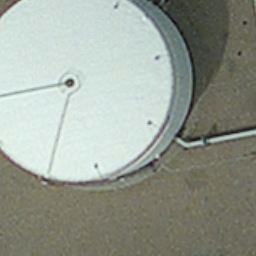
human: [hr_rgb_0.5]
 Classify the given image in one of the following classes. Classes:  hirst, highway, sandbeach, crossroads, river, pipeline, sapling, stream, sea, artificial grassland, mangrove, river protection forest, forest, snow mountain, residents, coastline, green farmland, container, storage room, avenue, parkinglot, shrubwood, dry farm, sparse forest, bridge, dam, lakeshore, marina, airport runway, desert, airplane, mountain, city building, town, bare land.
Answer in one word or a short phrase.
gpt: storage room